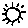
Label: sun